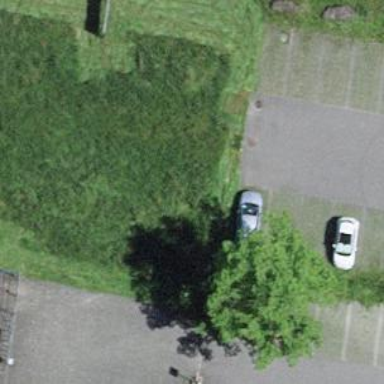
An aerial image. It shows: Unpaved parking aisle road for service vehicles.